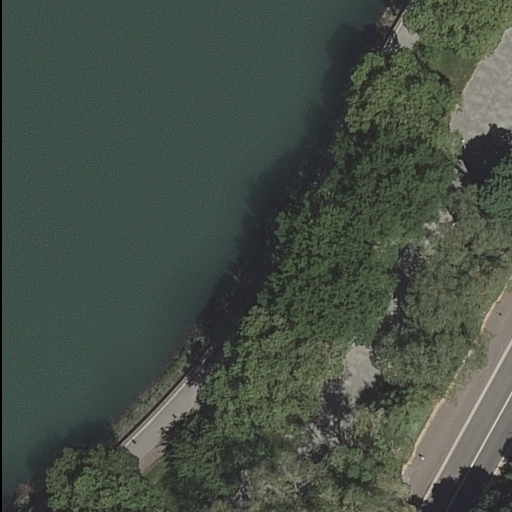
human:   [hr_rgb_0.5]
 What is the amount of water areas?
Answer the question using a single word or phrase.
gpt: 1

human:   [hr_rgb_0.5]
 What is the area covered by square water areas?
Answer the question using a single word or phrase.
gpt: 0m2

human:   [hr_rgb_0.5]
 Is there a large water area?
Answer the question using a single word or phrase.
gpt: yes

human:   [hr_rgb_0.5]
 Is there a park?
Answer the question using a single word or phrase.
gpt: yes

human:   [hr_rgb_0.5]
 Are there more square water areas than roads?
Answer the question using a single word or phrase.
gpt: no

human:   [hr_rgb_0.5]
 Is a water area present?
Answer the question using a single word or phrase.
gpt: yes

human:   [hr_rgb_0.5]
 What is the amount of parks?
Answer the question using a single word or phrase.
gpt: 1

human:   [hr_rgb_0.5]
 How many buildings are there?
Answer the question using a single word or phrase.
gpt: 0

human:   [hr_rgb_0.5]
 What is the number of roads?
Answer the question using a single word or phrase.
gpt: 5

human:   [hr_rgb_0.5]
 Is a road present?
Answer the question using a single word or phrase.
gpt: yes

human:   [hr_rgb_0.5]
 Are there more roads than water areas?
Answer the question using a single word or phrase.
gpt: yes

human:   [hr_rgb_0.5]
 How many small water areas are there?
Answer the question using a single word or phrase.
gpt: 0

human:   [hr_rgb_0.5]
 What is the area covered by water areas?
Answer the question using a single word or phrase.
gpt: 4953m2

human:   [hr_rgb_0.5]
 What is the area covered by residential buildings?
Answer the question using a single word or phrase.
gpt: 0m2

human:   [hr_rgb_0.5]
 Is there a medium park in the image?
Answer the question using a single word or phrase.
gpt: no

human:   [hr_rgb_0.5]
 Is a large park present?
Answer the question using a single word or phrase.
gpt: yes

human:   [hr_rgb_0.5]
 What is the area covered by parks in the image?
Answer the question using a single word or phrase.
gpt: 10410m2

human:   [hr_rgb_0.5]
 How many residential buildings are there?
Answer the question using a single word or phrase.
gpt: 0

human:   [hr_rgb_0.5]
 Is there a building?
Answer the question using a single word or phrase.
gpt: no

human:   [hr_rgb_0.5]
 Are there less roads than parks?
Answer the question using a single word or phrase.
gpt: no

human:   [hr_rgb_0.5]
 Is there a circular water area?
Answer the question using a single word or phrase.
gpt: no

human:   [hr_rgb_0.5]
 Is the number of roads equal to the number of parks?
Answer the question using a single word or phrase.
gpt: no

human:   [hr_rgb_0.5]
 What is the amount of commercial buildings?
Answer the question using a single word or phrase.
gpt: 0

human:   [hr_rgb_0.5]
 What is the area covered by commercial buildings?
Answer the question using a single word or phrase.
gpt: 0m2

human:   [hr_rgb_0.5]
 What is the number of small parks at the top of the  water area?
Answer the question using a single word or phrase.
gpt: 0

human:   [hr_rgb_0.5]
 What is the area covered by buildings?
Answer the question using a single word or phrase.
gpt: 0m2

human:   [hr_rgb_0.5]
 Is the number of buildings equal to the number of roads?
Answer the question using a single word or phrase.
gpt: no

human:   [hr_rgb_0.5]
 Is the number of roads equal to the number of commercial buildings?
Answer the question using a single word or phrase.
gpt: no

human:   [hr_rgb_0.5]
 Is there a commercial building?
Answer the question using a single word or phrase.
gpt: no

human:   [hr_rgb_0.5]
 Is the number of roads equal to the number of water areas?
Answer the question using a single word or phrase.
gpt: no

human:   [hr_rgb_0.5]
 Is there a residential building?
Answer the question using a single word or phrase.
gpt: no

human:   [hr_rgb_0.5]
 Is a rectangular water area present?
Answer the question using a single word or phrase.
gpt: no

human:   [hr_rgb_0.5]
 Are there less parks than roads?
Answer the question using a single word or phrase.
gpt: yes

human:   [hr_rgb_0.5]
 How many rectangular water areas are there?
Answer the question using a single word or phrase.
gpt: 0

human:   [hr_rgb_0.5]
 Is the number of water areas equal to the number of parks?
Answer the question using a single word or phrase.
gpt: yes

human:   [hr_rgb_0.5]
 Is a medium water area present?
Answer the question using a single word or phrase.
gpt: no

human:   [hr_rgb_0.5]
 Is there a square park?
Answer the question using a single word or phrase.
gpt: no

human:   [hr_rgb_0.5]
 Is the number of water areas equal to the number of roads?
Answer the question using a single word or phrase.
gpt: no

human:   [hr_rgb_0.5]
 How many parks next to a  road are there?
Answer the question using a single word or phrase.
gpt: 1

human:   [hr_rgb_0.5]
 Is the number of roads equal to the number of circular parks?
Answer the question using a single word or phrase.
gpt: no

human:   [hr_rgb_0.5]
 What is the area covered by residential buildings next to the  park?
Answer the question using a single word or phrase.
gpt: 0m2

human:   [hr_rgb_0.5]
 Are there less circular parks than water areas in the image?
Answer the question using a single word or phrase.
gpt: yes

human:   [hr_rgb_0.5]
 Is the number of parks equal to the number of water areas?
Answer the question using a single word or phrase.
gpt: yes

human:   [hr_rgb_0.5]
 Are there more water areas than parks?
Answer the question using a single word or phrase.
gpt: no

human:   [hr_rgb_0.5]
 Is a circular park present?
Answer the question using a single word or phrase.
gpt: no

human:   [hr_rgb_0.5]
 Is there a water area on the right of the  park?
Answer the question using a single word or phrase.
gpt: no

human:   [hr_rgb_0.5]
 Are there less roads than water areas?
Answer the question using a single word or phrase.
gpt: no

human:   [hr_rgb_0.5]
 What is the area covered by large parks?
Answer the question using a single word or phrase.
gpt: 10410m2

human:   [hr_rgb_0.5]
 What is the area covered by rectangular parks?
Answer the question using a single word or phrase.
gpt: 10410m2

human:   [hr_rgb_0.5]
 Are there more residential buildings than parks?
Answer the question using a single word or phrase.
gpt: no

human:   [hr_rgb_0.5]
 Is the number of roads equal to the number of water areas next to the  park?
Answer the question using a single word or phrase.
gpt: no

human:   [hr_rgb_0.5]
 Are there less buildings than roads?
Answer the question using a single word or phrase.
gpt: yes

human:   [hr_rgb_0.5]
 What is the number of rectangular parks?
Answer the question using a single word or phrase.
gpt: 1

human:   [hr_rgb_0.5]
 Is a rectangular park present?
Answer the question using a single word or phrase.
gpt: yes

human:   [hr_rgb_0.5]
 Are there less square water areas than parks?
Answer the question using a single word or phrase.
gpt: yes

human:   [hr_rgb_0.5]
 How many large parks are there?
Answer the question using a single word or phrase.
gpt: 1

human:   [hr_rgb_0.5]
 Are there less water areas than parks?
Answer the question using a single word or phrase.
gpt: no

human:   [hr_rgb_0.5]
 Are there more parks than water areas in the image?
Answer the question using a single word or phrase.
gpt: no

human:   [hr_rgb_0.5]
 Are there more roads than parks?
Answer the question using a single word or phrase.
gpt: yes

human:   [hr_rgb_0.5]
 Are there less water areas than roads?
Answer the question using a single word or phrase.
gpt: yes

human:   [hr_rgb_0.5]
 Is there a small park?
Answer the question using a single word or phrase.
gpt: no

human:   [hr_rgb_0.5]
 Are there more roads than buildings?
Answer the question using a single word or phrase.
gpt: yes

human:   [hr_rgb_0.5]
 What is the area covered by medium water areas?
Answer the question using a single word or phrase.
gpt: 0m2

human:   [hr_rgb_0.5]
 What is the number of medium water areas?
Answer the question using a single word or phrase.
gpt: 0